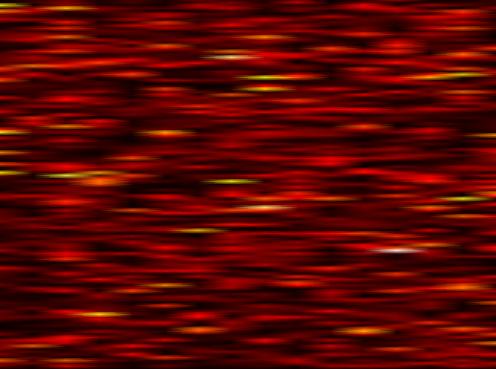
Label: UFMC